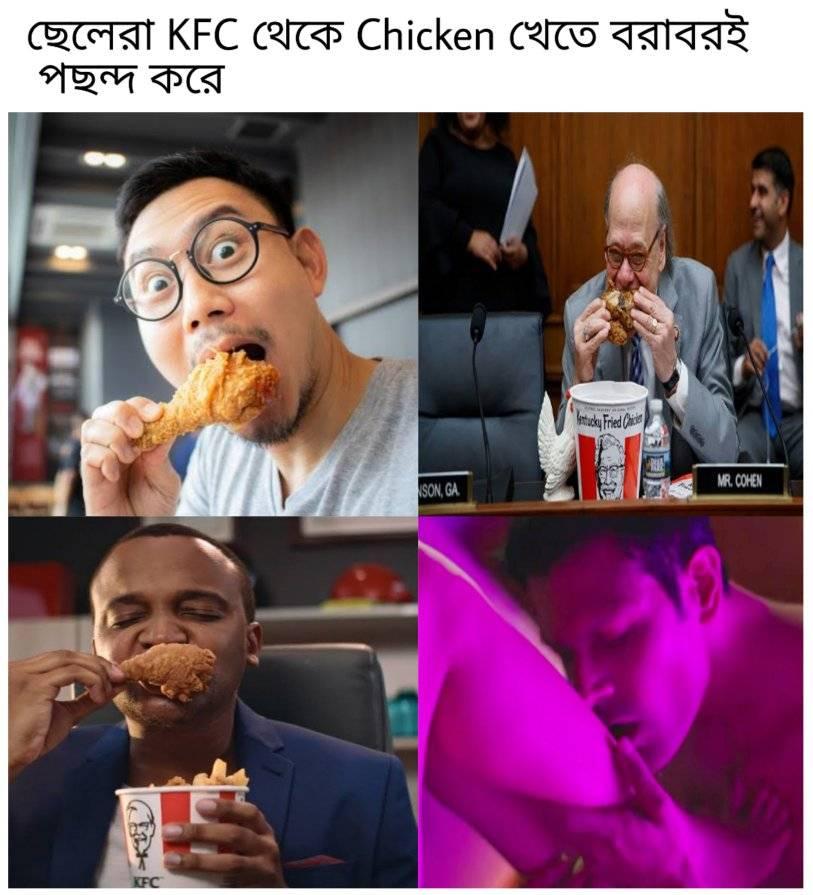
Caption:  ছেলেরা KFC থেকে Chicken খেতে বরাবরই পছন্দ করে
Label: hate